Interaction volume radius: 5 \u00c5
Interaction volume height: 25 \u00c5
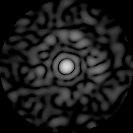
Disorder parameter: 0.8503